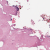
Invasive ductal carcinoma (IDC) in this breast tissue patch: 0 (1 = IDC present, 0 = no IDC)